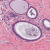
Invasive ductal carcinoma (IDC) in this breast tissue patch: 0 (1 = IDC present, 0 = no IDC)